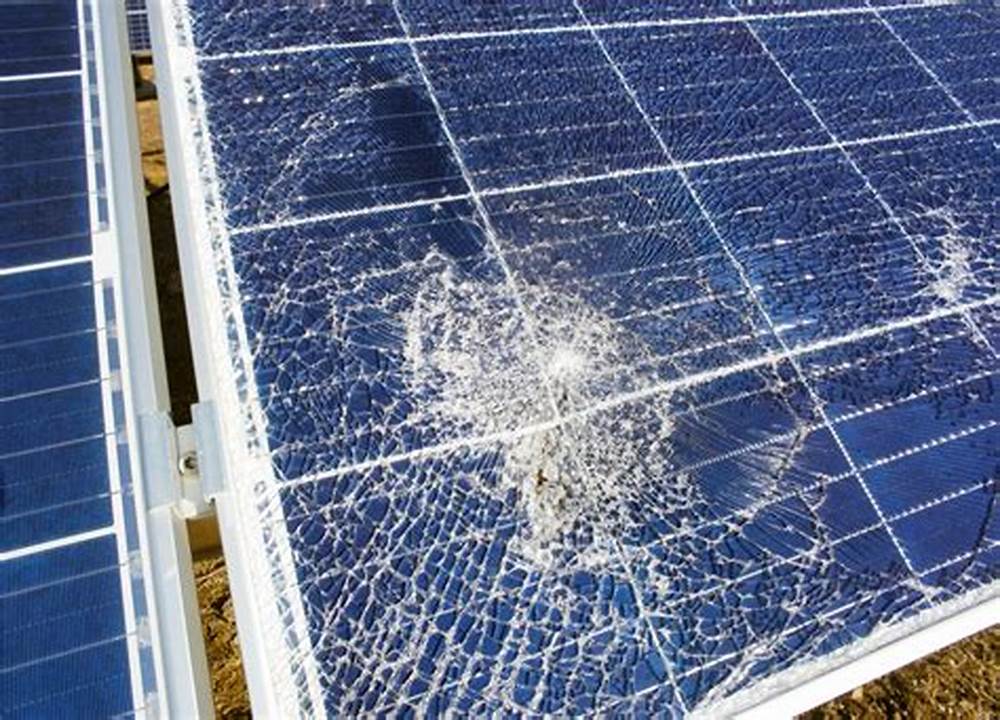
Label: Physical-Damage